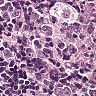
Metastatic tissue present: no